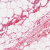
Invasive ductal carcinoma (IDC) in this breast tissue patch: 0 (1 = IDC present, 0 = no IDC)